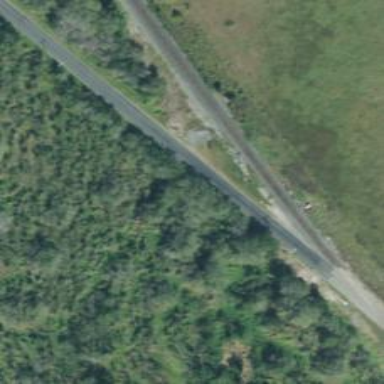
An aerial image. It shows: Unclassified road.